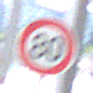
Verkehrszeichen: Geschwindigkeit80
Umgebung: Outdoor, Urban
Tageszeit: MorningAfternoon
Wetter: PartlyCloudy
Licht: Natural
Jahreszeit: NotSpecified
Kontrast: HighContrast